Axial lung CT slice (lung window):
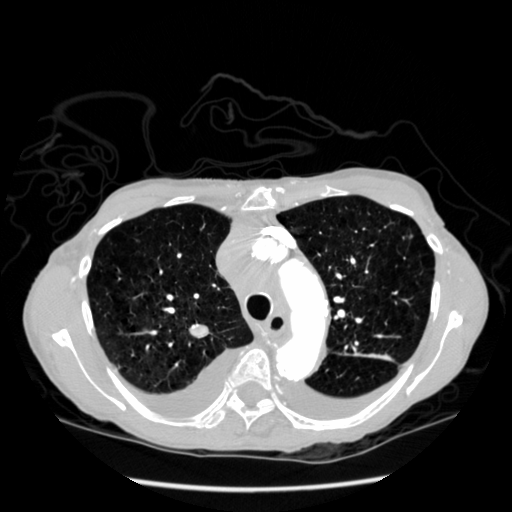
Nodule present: yes
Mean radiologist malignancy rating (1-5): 3